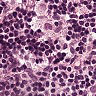
Metastatic tissue present: no